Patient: sex M, age 63
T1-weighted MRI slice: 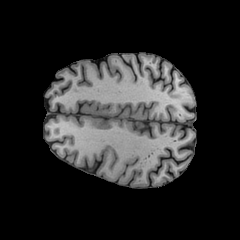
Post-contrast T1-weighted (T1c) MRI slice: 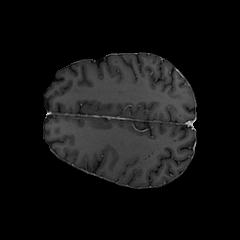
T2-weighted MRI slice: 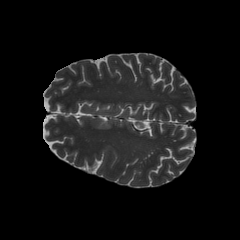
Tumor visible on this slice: no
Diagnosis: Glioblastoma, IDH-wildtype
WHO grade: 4